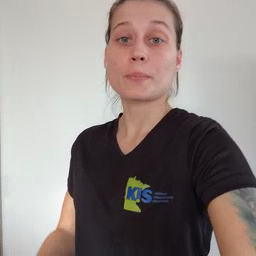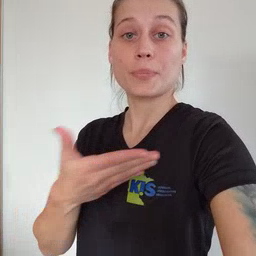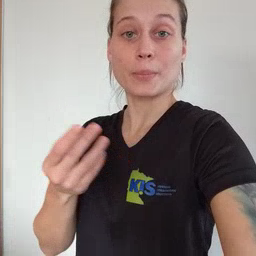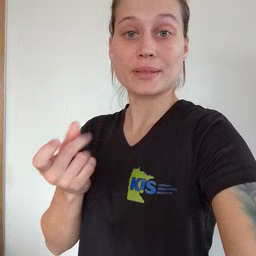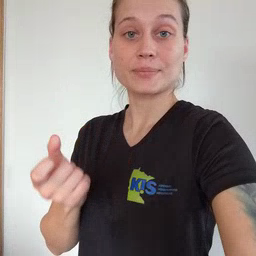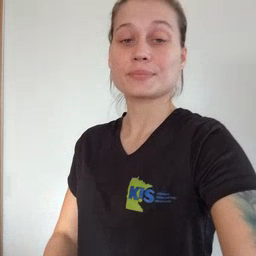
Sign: puppy